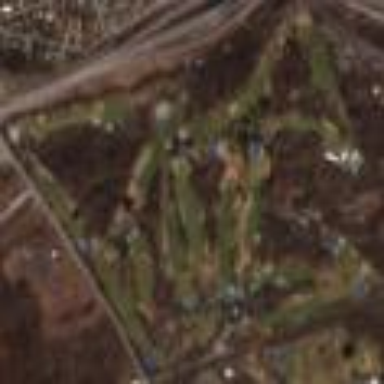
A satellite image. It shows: Golf course surrounded by greenery.